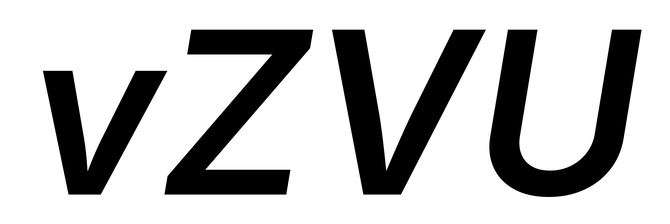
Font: Inter-Italic_SemiBold_Italic